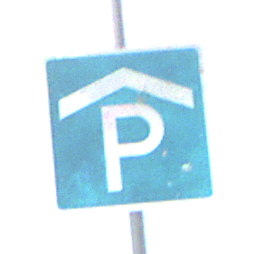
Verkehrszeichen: Parkhaus
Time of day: MorningAfternoon
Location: Outdoor (Nature)
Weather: PartlyCloudy
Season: NotSpecified
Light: Natural